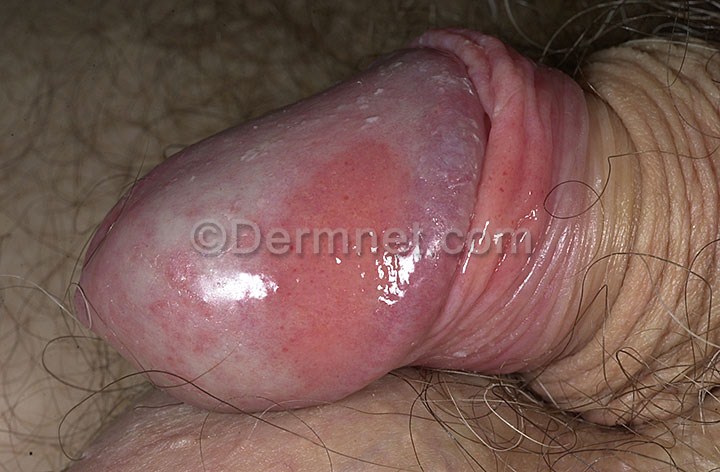
Disease: Tinea Ringworm Candidiasis and other Fungal Infections